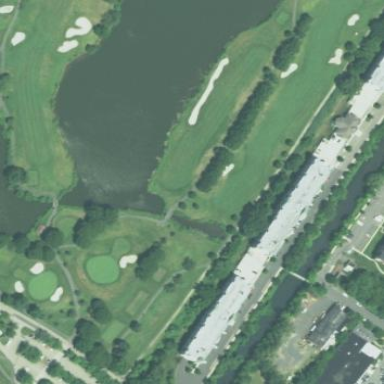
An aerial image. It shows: Golf fairway surrounded by grass.